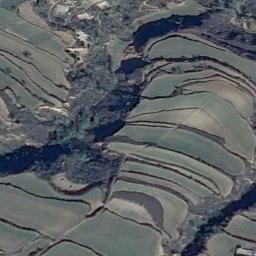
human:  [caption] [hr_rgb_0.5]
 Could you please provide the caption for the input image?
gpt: The bare and green terrace is next to some trees .

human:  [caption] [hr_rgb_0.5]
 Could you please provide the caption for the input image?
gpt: There is a red house in the open space between the terraces .

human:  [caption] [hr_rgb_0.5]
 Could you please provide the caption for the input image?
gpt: There are many plants on the terrace .

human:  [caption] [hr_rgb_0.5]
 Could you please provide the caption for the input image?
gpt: A large layer of brown and green mixed terraces .

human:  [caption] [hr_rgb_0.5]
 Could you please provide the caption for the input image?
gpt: There are some green trees and a river beside the terraces .